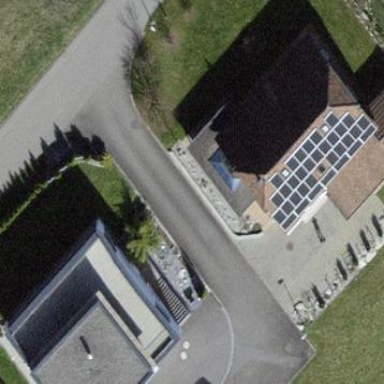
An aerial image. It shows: Detached building.